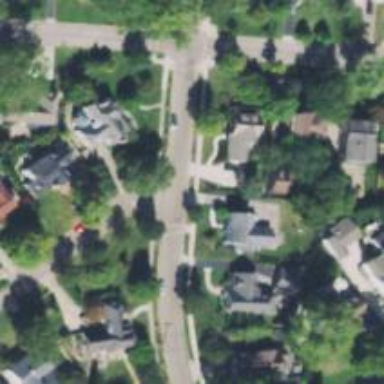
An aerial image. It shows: Residential driveway designated as service road.